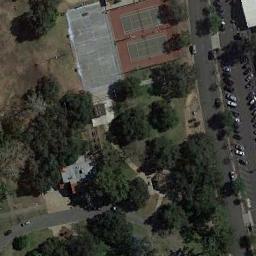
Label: tennis_court